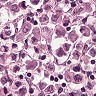
Metastatic tissue present: yes